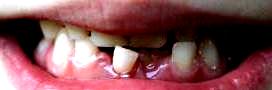
Condition: hypodontia